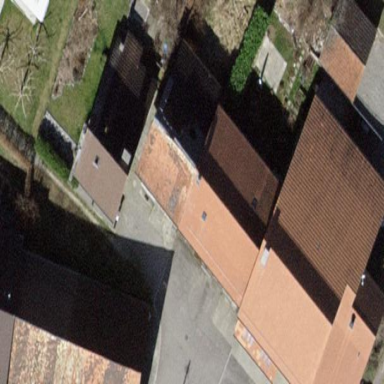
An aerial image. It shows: Semidetached house with gabled roof.